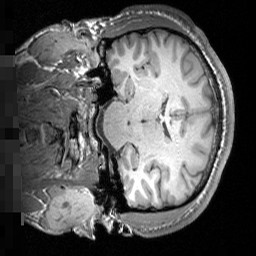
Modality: T1w
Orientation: coronal
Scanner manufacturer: siemens
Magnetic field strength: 3 T
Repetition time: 1.5 s
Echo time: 0.00291 s